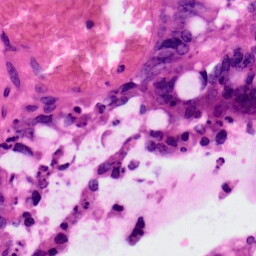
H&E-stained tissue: Colon